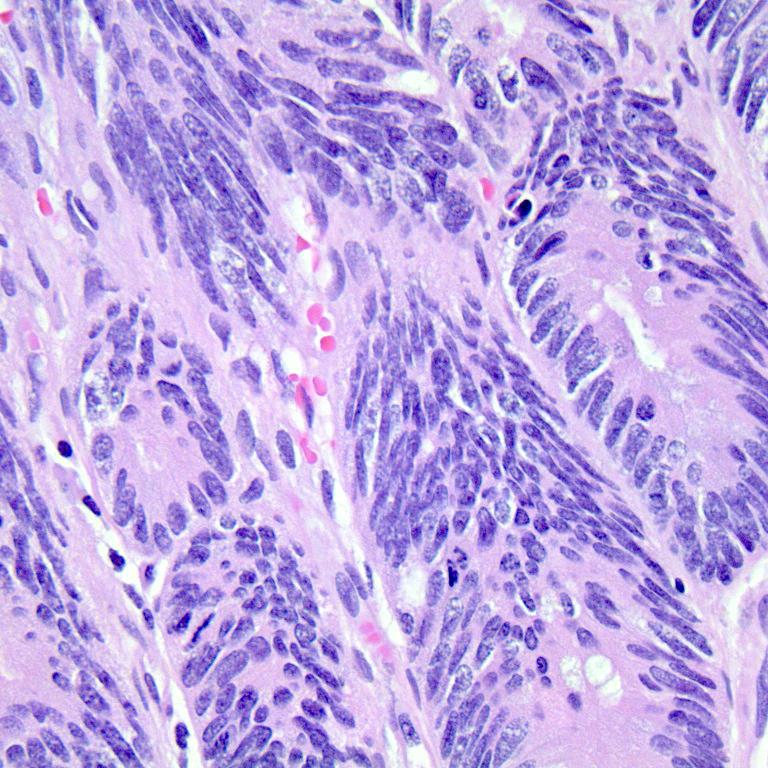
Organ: colon
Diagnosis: adenocarcinomas